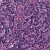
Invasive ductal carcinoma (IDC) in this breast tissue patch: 1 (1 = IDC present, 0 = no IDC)